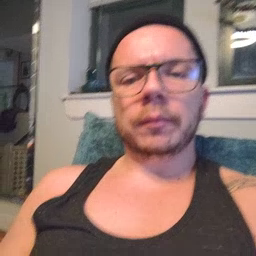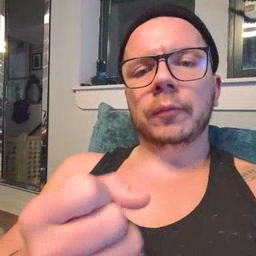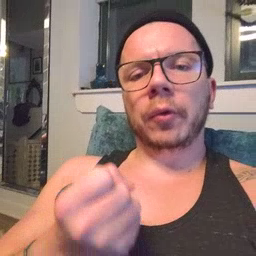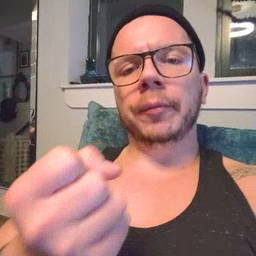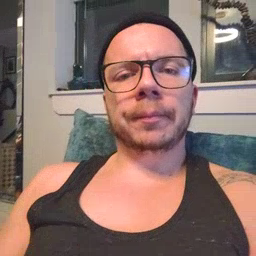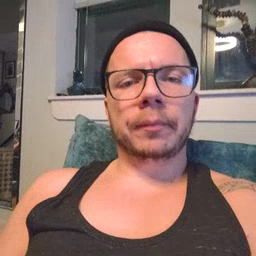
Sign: drawer